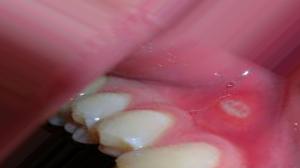
Condition: Mouth Ulcer